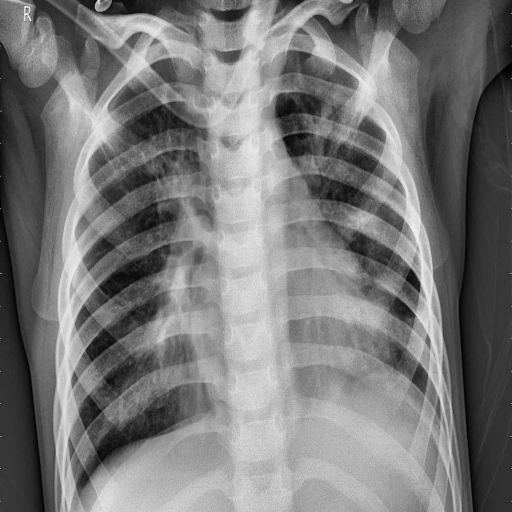
Finding: PNEUMONIA